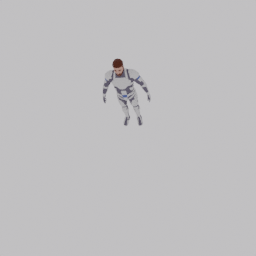
Label: people